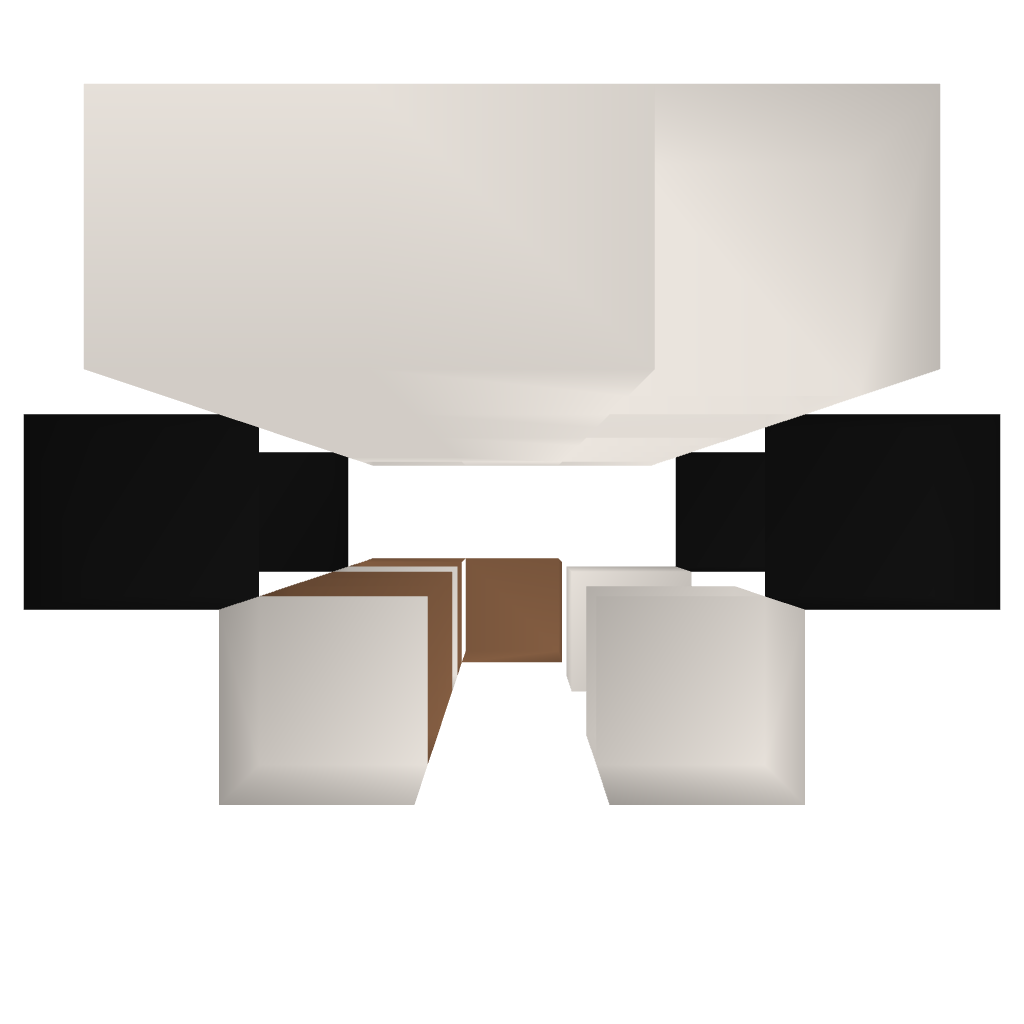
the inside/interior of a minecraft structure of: A simple clock